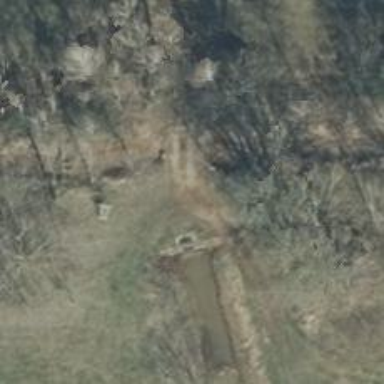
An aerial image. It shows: Track road on bridge.